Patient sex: M
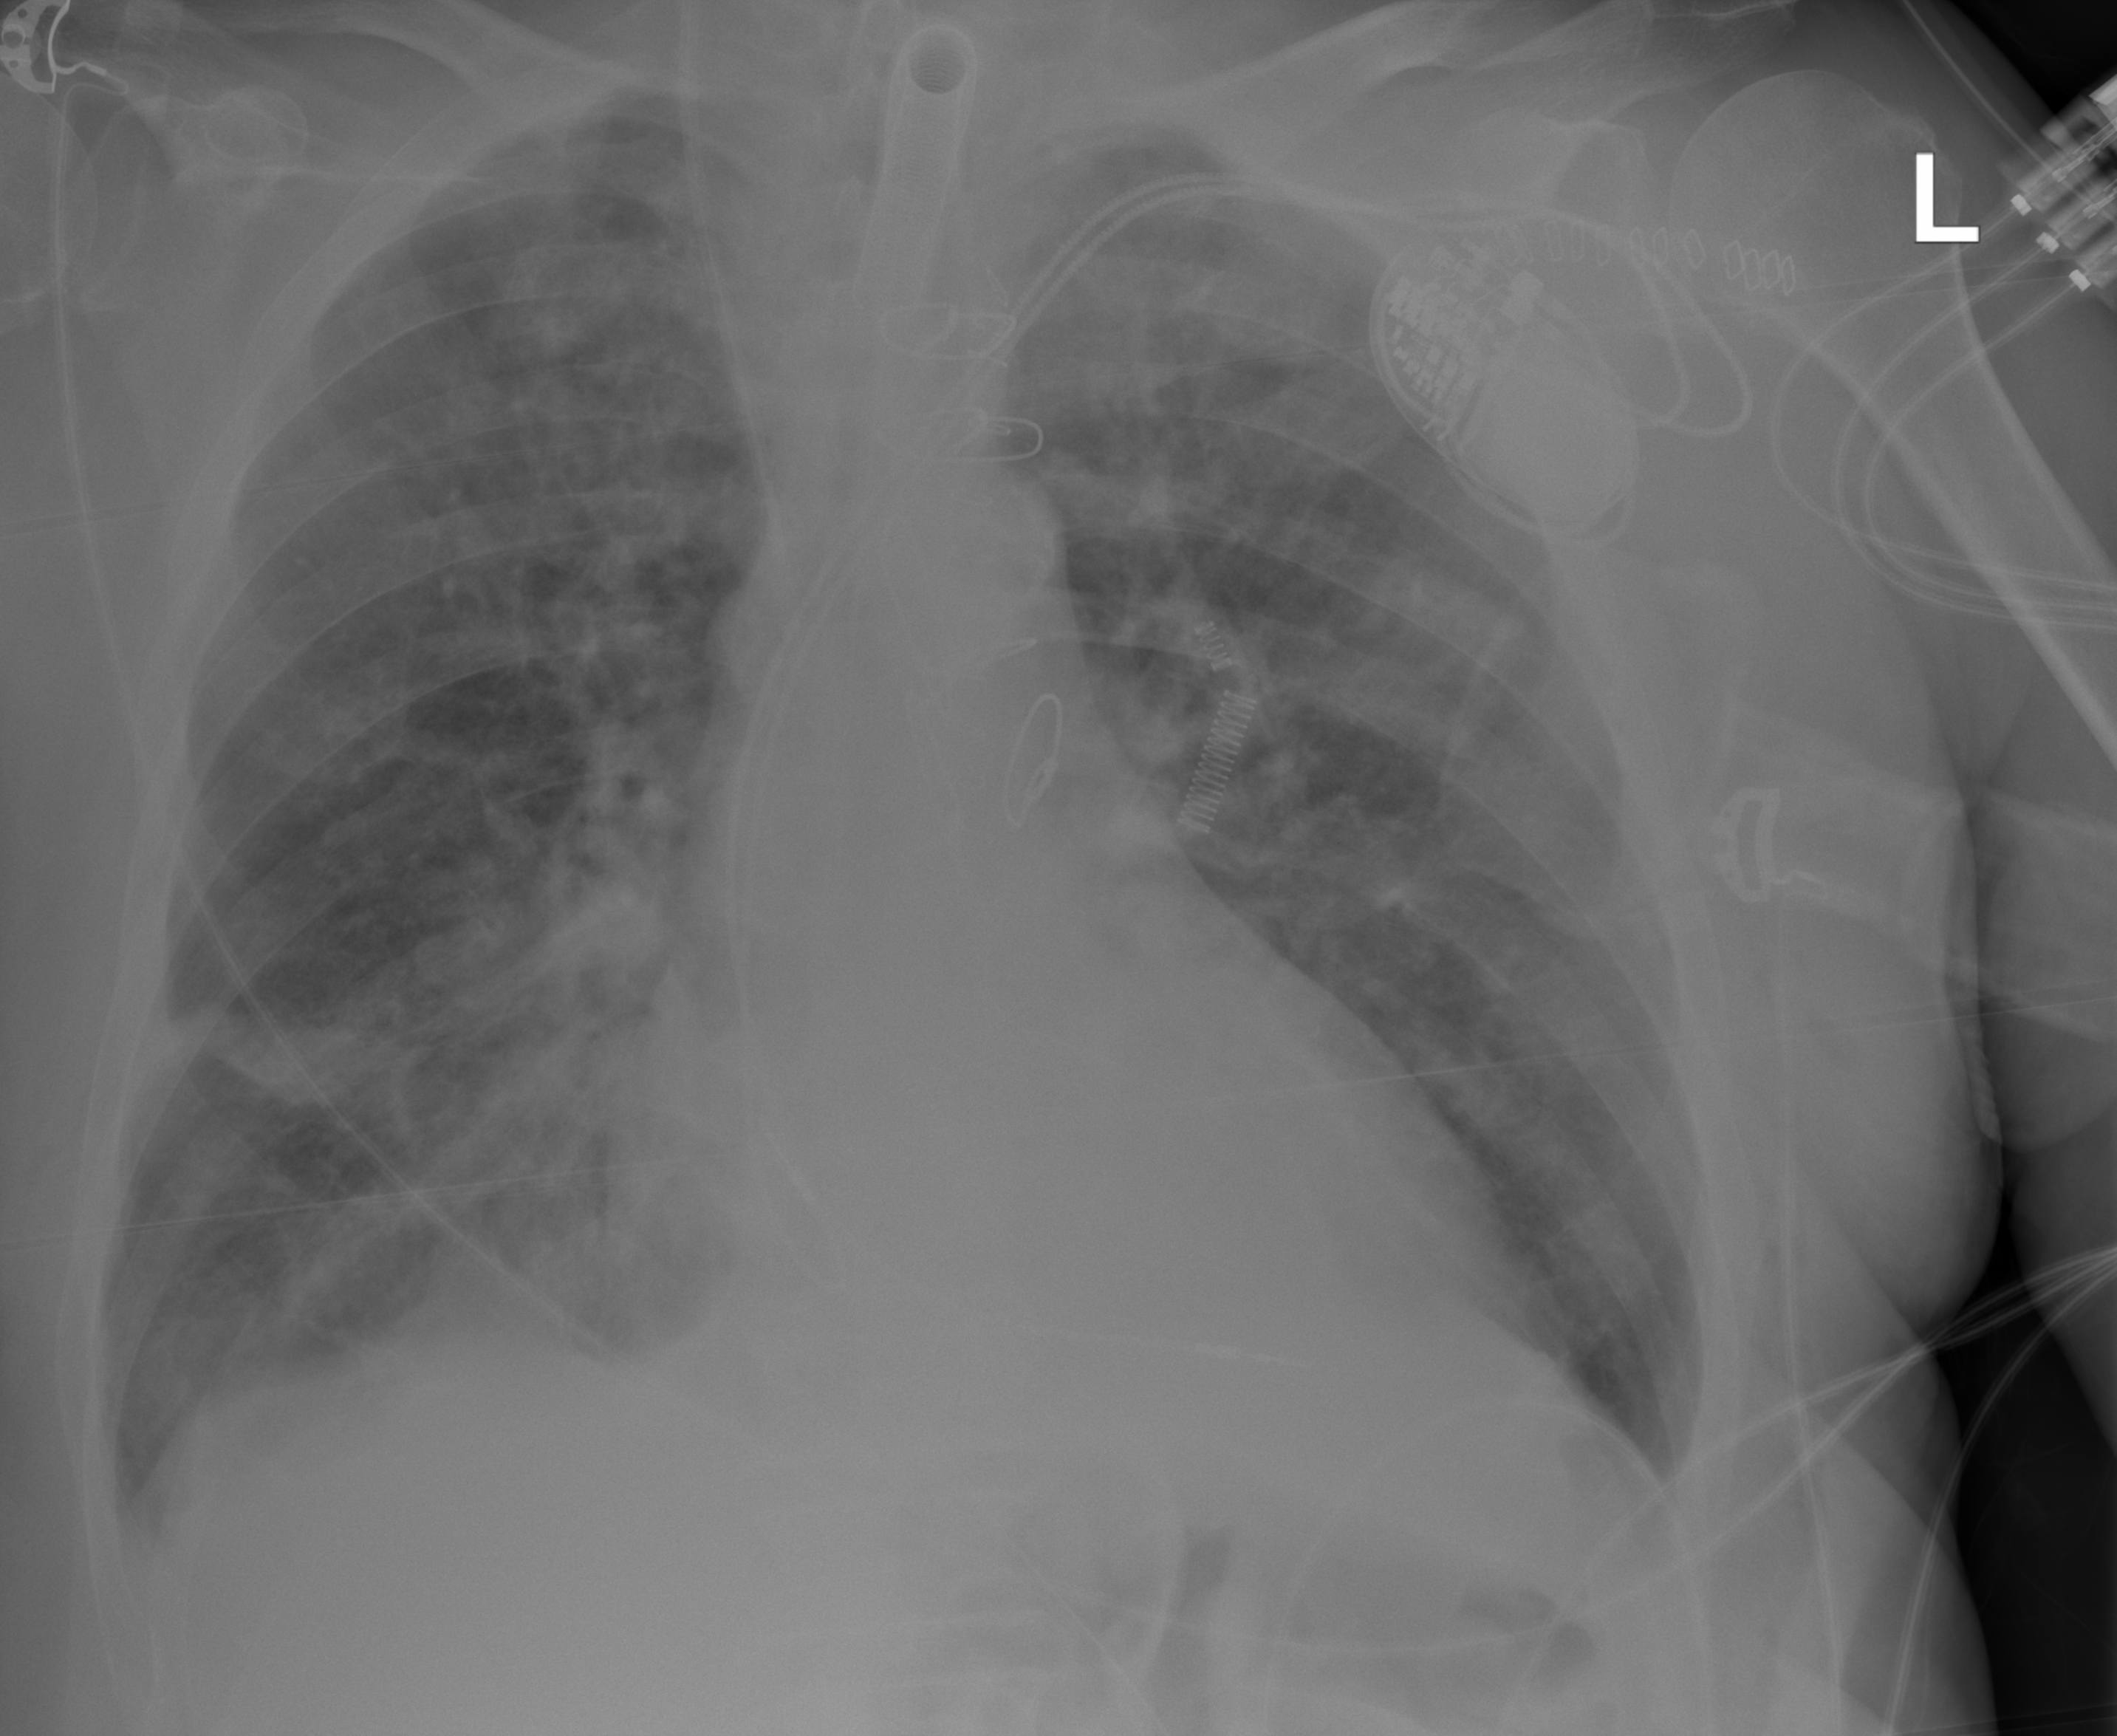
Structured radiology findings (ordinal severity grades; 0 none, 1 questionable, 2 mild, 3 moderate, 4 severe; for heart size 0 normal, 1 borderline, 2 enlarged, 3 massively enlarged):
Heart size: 2
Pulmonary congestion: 2
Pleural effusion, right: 2
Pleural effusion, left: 0
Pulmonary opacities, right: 2
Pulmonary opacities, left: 0
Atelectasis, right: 2
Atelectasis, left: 0